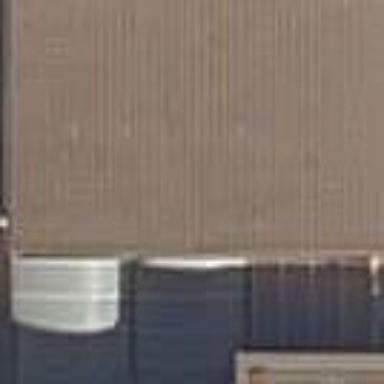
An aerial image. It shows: View of roof of building.